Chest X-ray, PA view. Patient: 57 years old, sex M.
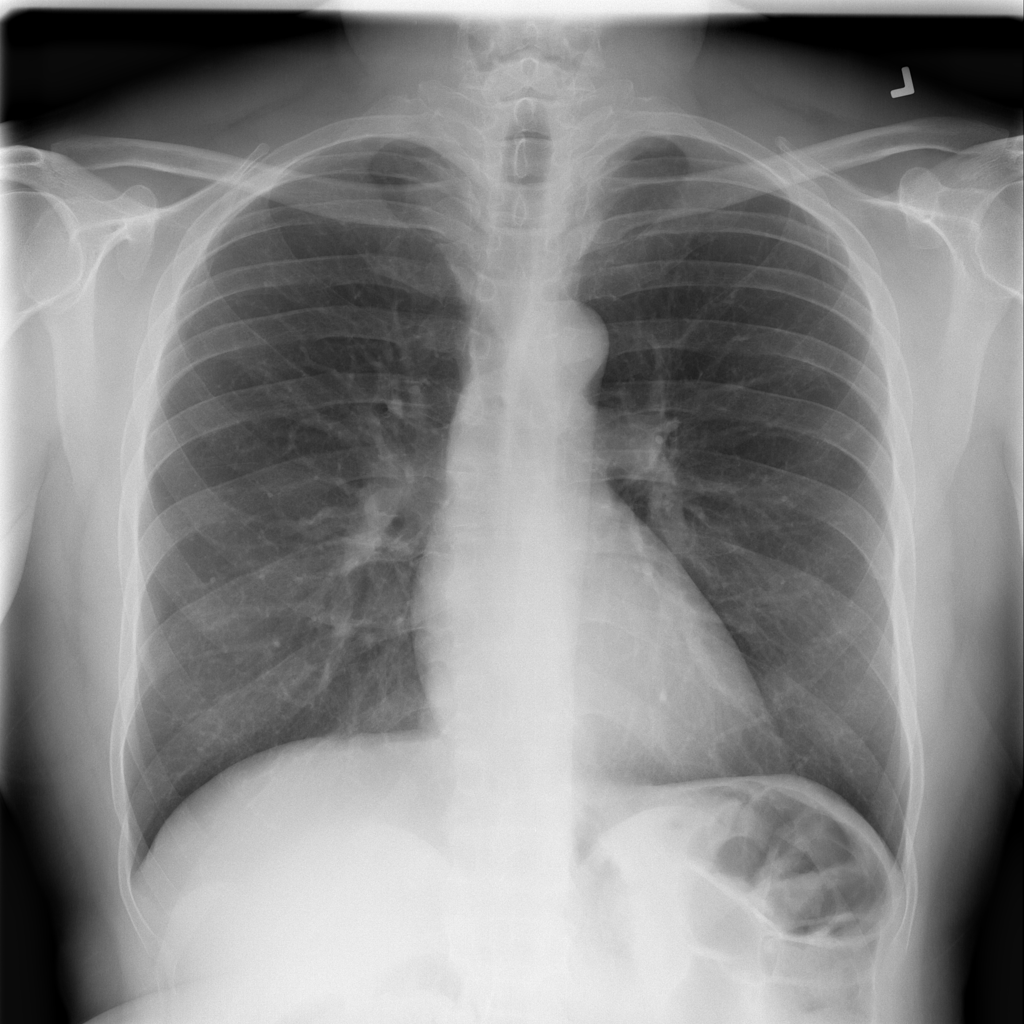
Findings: No Finding